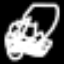
Label: octagon